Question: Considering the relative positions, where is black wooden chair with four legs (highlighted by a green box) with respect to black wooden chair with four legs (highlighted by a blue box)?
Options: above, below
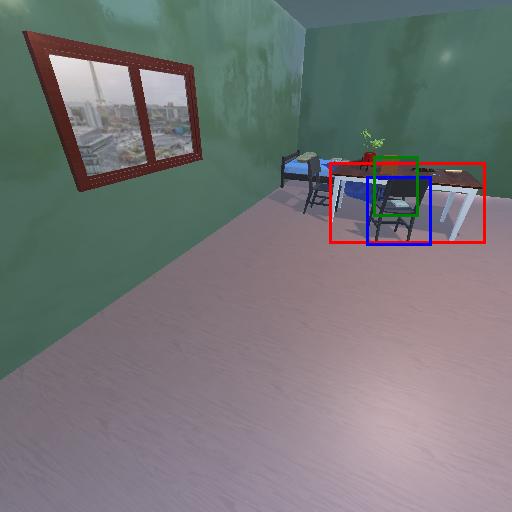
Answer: above